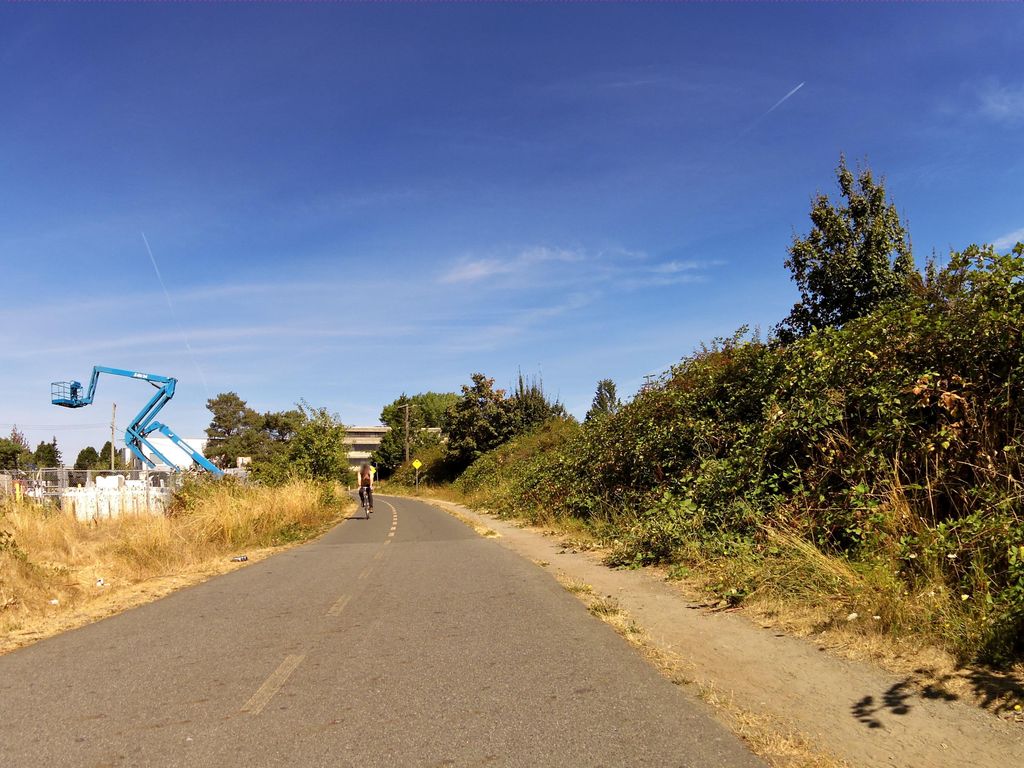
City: victoria